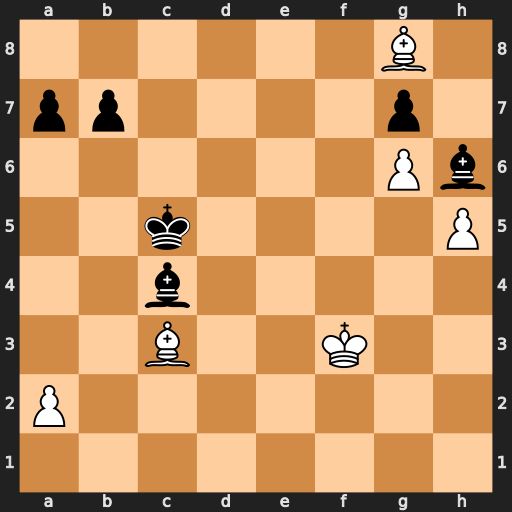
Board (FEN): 6B1/pp4p1/6Pb/2k4P/2b5/2B2K2/P7/8
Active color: w
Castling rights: -
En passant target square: -
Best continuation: Bxc4 Kxc4 Be5